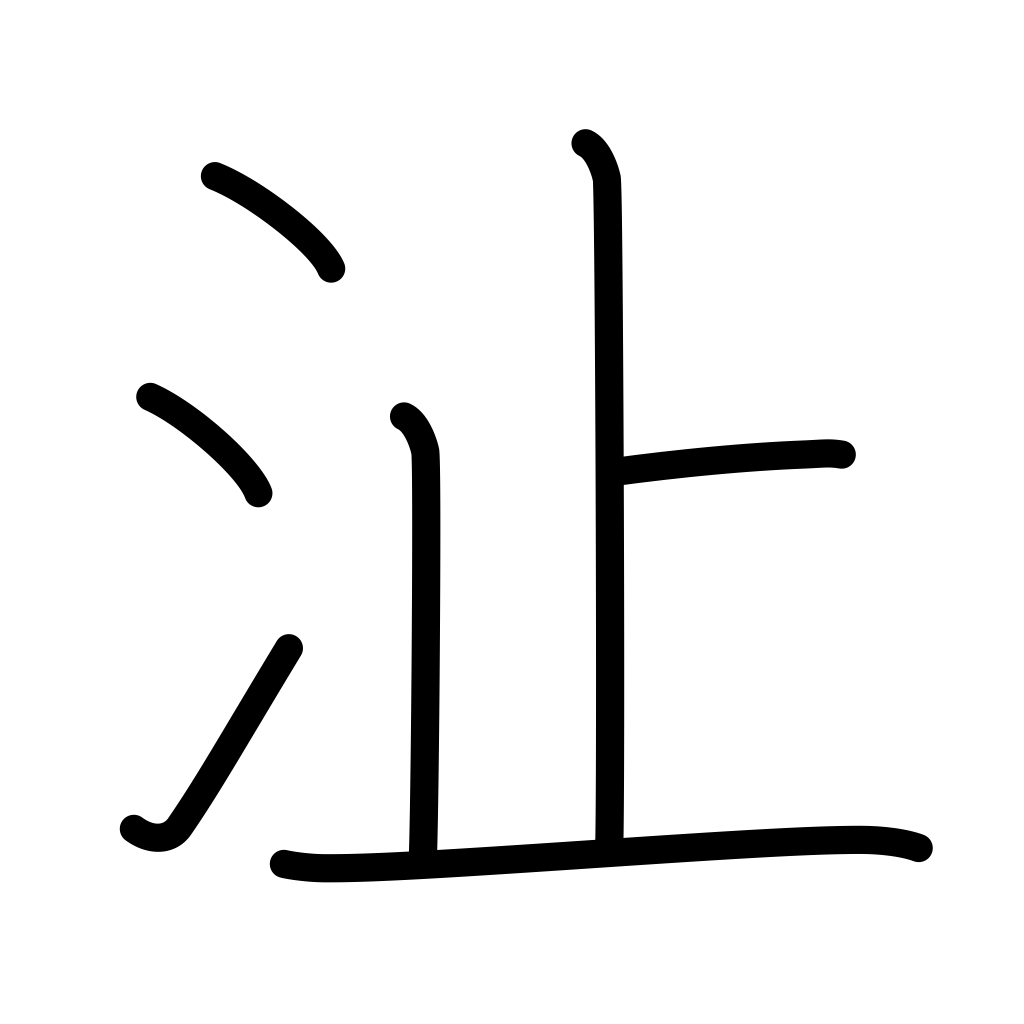
Meaning: shore, shoal